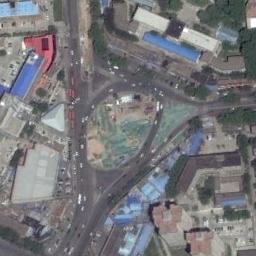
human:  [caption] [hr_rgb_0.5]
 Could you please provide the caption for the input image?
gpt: There are many buildings of different shapes and sizes around the roundabout .

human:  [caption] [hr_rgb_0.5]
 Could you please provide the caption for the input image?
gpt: The roundabout with three exits and entrances is in the commercial area and lots of cars are driving on the roundabout .

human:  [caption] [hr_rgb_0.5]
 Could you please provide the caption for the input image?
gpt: The roundabout is next to buildings and trees .

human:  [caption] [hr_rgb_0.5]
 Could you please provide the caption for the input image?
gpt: There are many bifurcation roads with many moving and waiting vehicles, And many neatly arranged tall buildings and some trees around the roundabout .

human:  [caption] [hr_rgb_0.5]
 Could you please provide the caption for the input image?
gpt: There are many buildings around the roundabout .